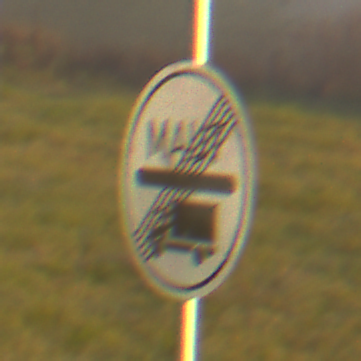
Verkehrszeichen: EndeMautpflicht
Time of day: SunriseSunset
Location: Outdoor (Nature)
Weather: Clear
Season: NotSpecified
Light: Natural